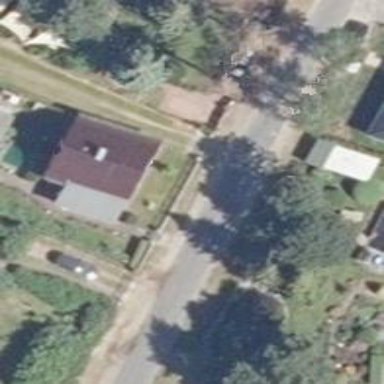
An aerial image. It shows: Residential road.